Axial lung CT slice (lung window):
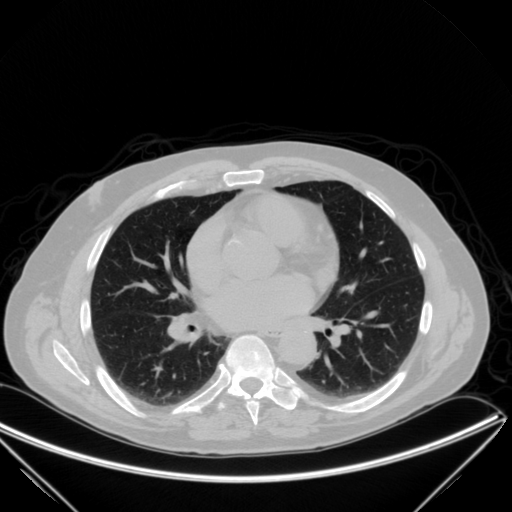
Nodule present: no